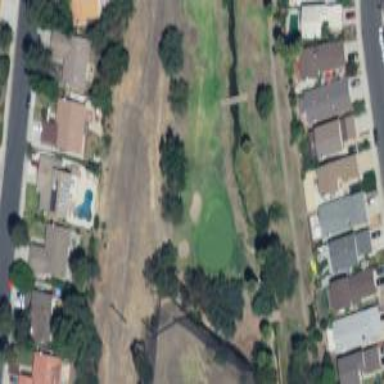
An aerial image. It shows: Golf hole.